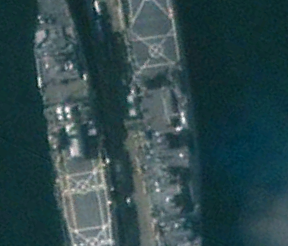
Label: combat